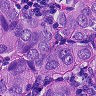
Metastatic tissue present: yes